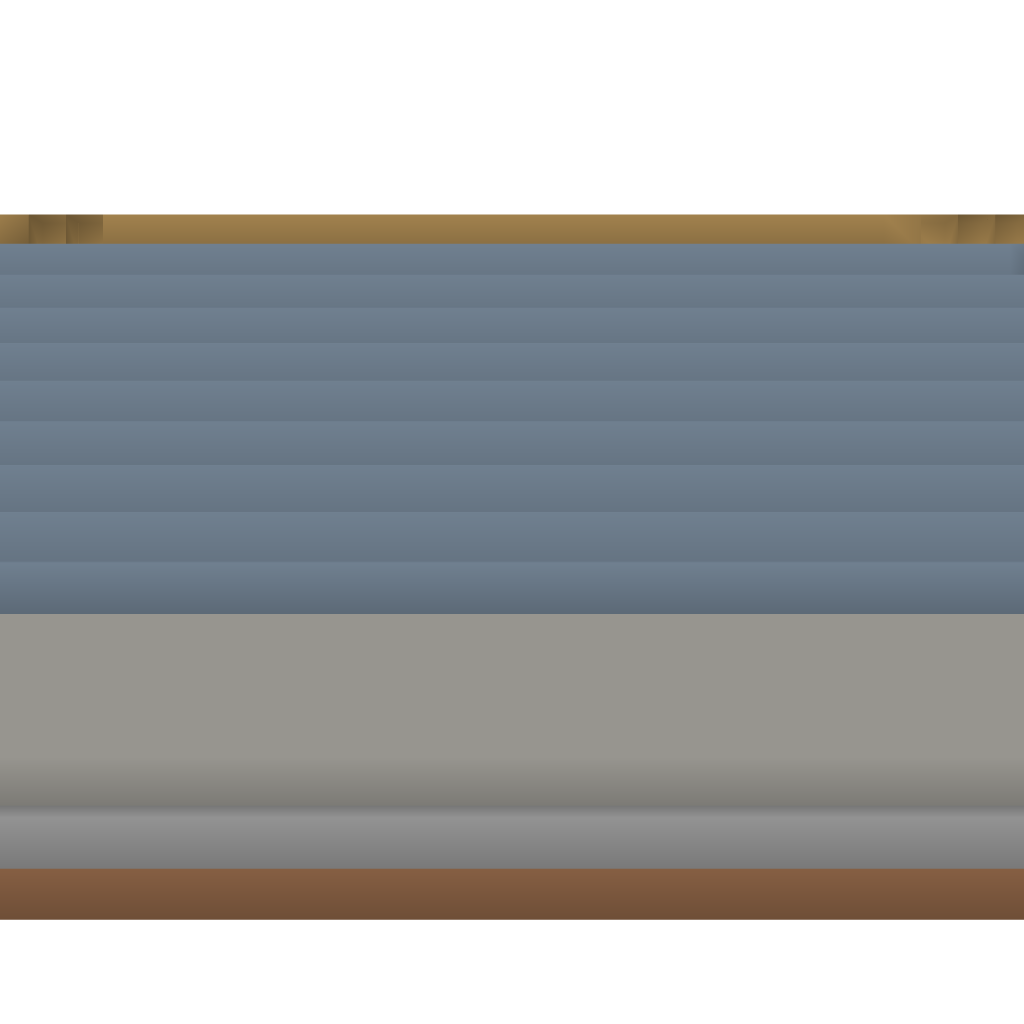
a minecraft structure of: Greenhouse